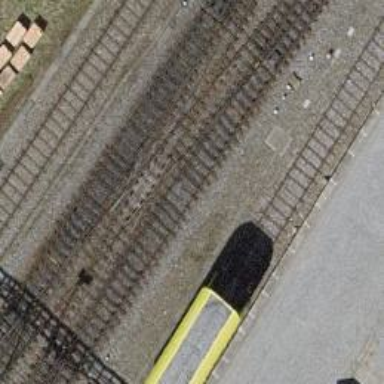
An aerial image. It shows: Single railway track with electrified contact line.